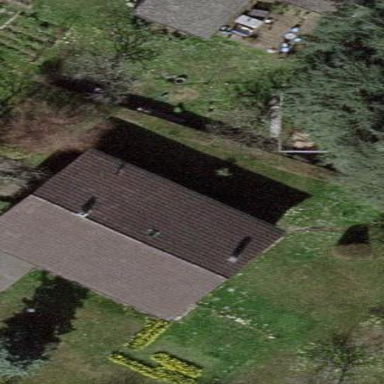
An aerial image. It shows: Detached building.